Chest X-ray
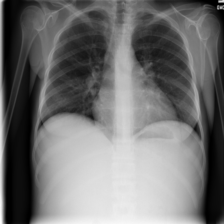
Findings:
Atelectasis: negative
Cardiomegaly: negative
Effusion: negative
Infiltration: negative
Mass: negative
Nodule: negative
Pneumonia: negative
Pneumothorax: negative
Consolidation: negative
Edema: negative
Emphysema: negative
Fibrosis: negative
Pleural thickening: negative
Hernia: negative